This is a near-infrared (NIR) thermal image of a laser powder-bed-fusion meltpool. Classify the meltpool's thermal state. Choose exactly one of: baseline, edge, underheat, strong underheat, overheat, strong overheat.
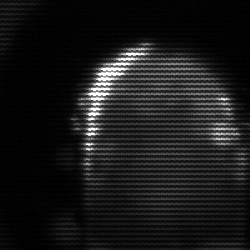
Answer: baseline